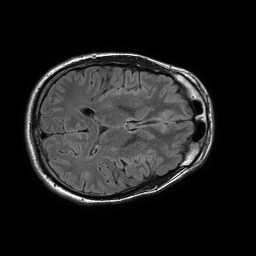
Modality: FLAIR
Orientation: axial
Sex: male
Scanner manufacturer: philips
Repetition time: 11 s
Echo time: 0.125 s